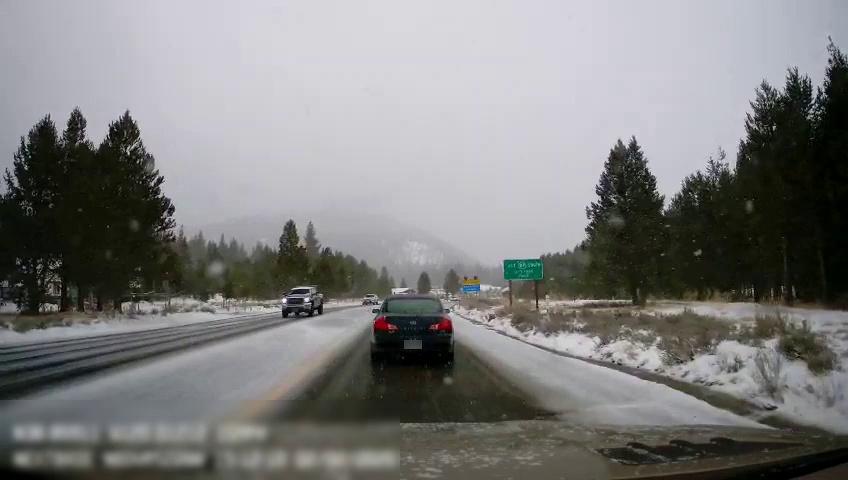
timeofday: Day
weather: Snowy
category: Drivable Space
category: Vehicles | Car
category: Vehicles | Truck
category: Vehicles | SUV
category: Lanes | Current Lane
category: Traffic | Signs
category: Traffic | Signs
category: Traffic | Signs